Question: Based on information here <URL>. I've been scaling out SignalR over Azure ServiceBus up until this point, but frankly it drops a lot of messages and I'd like to investigate the other options. I'm trying to just do a little bit of a discovery run with my new Azure Redis Cache instance, but my app will no longer run with the single line configuration change.
-
I should add that I'm using the SignalR 2.2.0 libraries.
Old Code:
'''
var sbConnString = CloudConfigurationManager.GetSetting("Microsoft.ServiceBus.ConnectionString");
GlobalHost.DependencyResolver.UseServiceBus(sbConnString, ApplicationGlobals.APPLICATION_NAME);
'''
New Code:
'''
var redisConnString = "MYAPP.redis.cache.windows.net,ssl=true,password=PRIMARY_ACCESS_KEY";
GlobalHost.DependencyResolver.UseRedis(new RedisScaleoutConfiguration(redisConnString, "MYAPP"));
'''
New Code Variant 2:
'''
GlobalHost.DependencyResolver.UseRedis("MYAPP.redis.cache.windows.net", 6380, "PRIMARY_ACCESS_KEY", "MYAPP"));
'''
I've tried all permutations of SSL/Non-SSL, connection string constructor vs parameter contructor etc., but I've yet to run the WebApp successfully with the Redis scaleout configuration. What am I doing wrong?

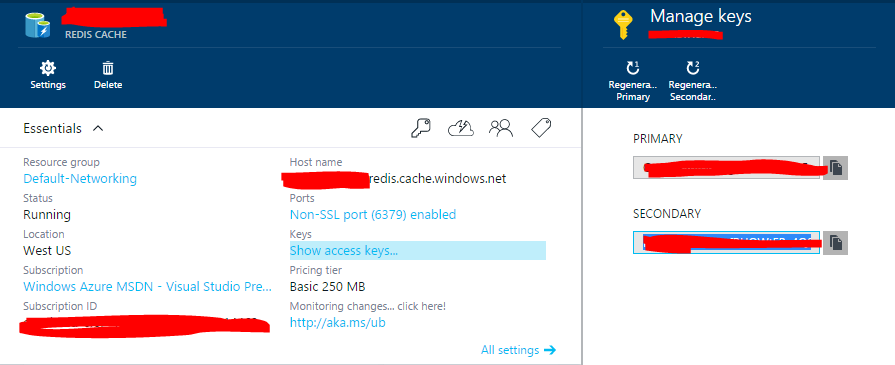
Answer: I regenerated the Access Keys and everything started working. It was helpful to create a little console app based on StackExchange.Redis to test the connection outside of signalR.
I found this ScottGu's <URL> helpful.